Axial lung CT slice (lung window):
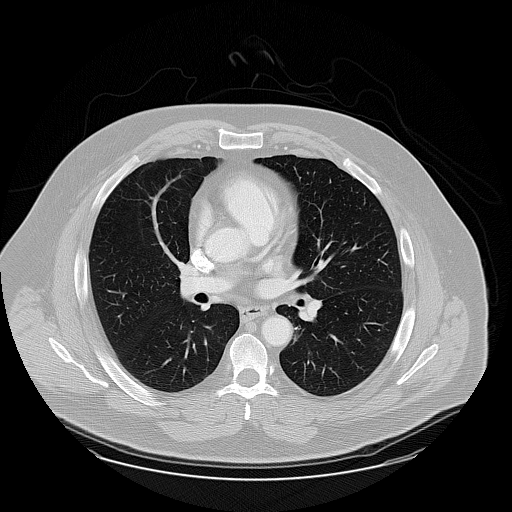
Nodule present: no